Field crop: maize
Growth stage: 2
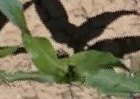
Species: maize